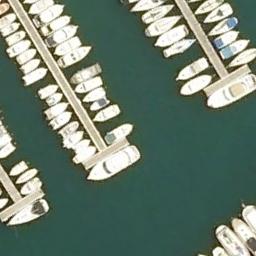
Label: harbor